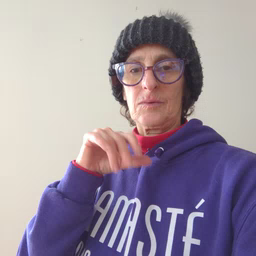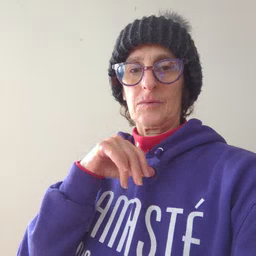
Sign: no